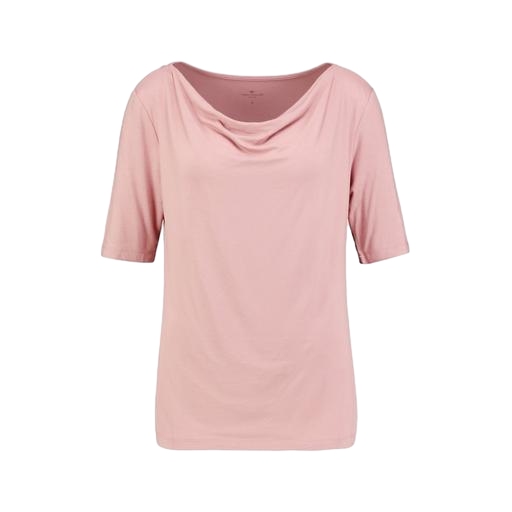
pink draped tee, pink half-sleeve top, pink supima tee, white background